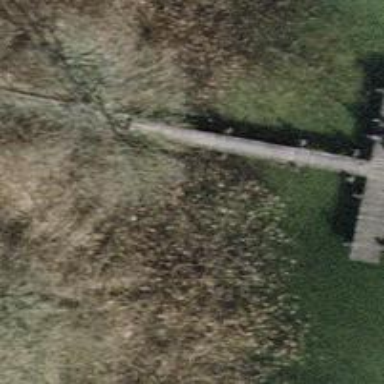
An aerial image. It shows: Man-made pier.